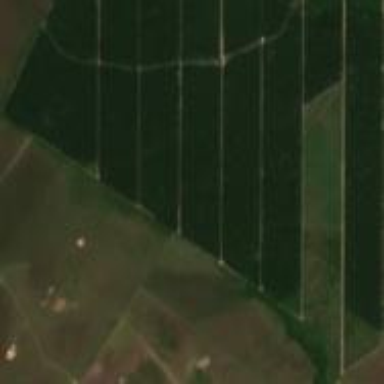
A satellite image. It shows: Orchard filled with oil palms trees.